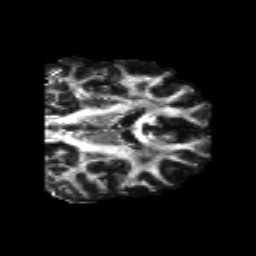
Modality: FA
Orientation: coronal
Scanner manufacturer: siemens
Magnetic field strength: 3 T
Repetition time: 6.8 s
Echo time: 0.093 s